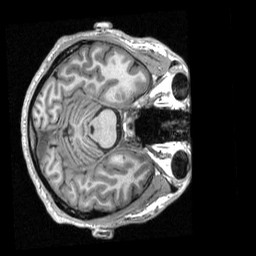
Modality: T1w
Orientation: axial
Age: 27
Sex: male
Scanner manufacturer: siemens
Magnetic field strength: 3 T
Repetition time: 2.3 s
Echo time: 0.00298 s